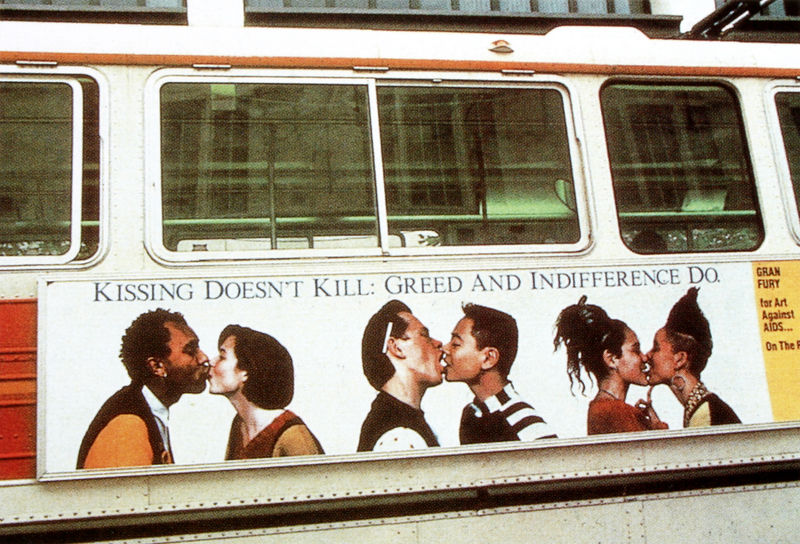
Titel: Kissing Doesn't Kill: Greed and Indifference Do
Künstler: Gran Fury
Standort: New York (New York)
Schlagwörter: blau, schatten, weiß, frauen, gelb, menschen, fenster, glas, grau, hell, licht, männer, profil, schwarz, rot, profile, spiegelung, england, schrift, kuss, küssen, fassade, werbung, figuren, nieten, foto, fotografie, photographie, text, plakat, photo, schwul, schwarzer, farbfoto, bahn, schienen, träger, aufnahme, englisch, paare, stahlträger, eisenträger, bus, lesben, buss, lesbisch, stella, am küssen stirbt man nicht, anti aids, bus werbugng, enschlisch, heteros, kissing, schwule